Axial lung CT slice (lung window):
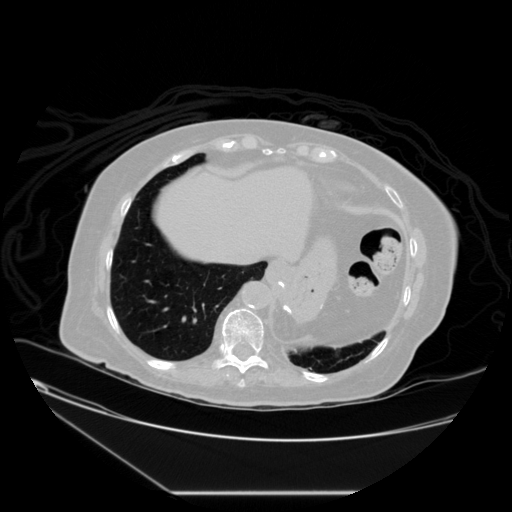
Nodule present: no